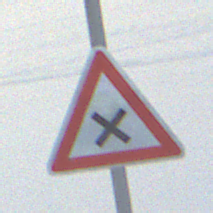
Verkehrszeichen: KreuzungOderEinmuendung
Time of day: SunriseSunset
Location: Outdoor (Nature)
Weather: PartlyCloudy
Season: NotSpecified
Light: Natural